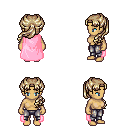
a pixel art fantasy rpg character, female body template, human, tanned skin, pink cape, metal pants, white blonde princess hairstyle, four views (front, back, left, right), 2x2 character sprite sheet, small pixel art, hard edges, no anti-aliasing